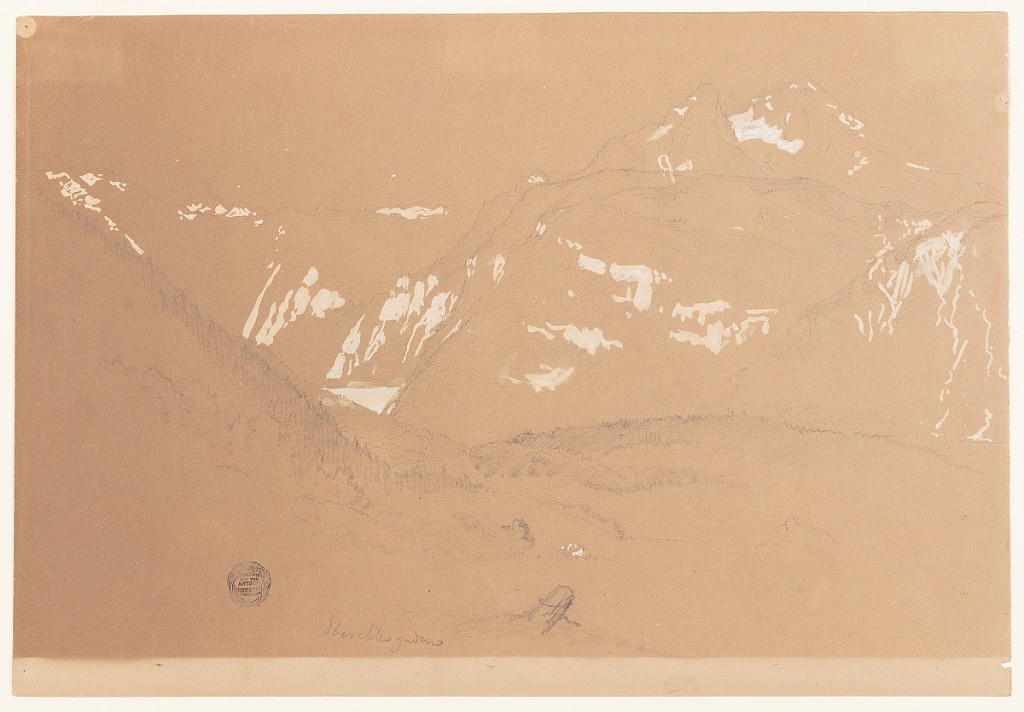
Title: The Watzmann and Königssee near Berchtesgaden, Bavaria (Germany)
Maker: Frederic Edwin Church, American, 1826–1900
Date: June - August 1868
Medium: Graphite and white gouache on light brown wove paper
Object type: drawing
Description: Landscape sketch showing a view of the Watzmann beside the Königssee, as seen from an elevated perspective near Berchtesgaden, Bavaria (present-day Germany). A hewn tree stump is shown in the immediate foreground at center, while, just beyond it, a small house provides scale for the massive mountains that surround it. At left, a steep, diagonal mountain ridge descends to a gently rolling landscape in the middle distance at center. In the distance, rugged, snow-strewn mountains of the Bavarian alps are shown--notably the Watzmann at right, and in the background at left, the granite pinnacle of the Schönfeldspitze. In the steep valley to the left of the Watzmann, a patch of the Königssee is visible.

Verso: Unfinished sketch showing the outlines of snow-capped mountain peaks and a nearby wooded ridge.